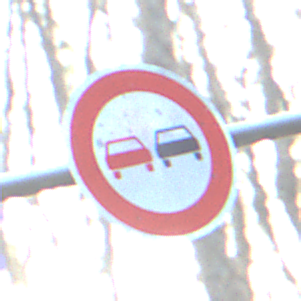
Verkehrszeichen: Ueberholverbot
Umgebung: Outdoor, Nature
Tageszeit: SunriseSunset
Wetter: Clear
Licht: Natural
Jahreszeit: Winter
Kontrast: LowContrast